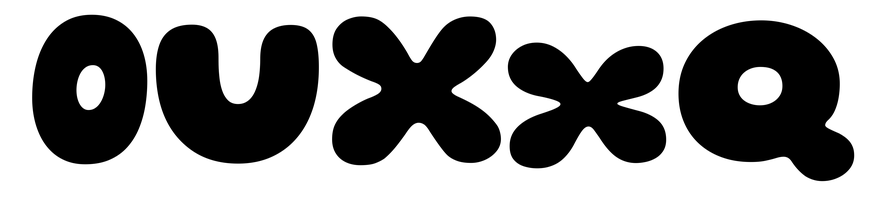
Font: Gluten_ExtraBold